Current action and preconditions to check: trajectory_clear

Your task: For each precondition in the list above, predict whether it will hold at this action.

Consider the current scene as observed from the mobile robot's camera, and analyze the predicted future states of all dynamic agents (e.g., people, animals, vehicles, or any moving entities) within the NEXT SECOND.

IMPORTANT: Only answer "very likely" if you are absolutely certain—based on strong, clear evidence—that a dynamic agent will violate the precondition in the predicted future state. Do NOT answer "very likely" for unlikely, ambiguous, or low-probability risks.

Ask yourself for each precondition: Is there a high probability, with clear and convincing evidence, that the predicted future states of any dynamic agent will interfere with the predicted future state of the currently executing action within the NEXT SECOND, causing that precondition to fail?

Assess the risk level based on these predictions. Use "likely" or "very likely" if motions create a clear risk of interference.

Use "neutral" or "improbable" if agents are nearby but their predicted paths are clearly diverging or non-conflicting.

Failure Risk Categories: "very improbable", "improbable", "neutral", "likely", "very likely"

Answer Format: Output ONLY the probability_of_failure value from these categories: "very improbable", "improbable", "neutral", "likely", "very likely"

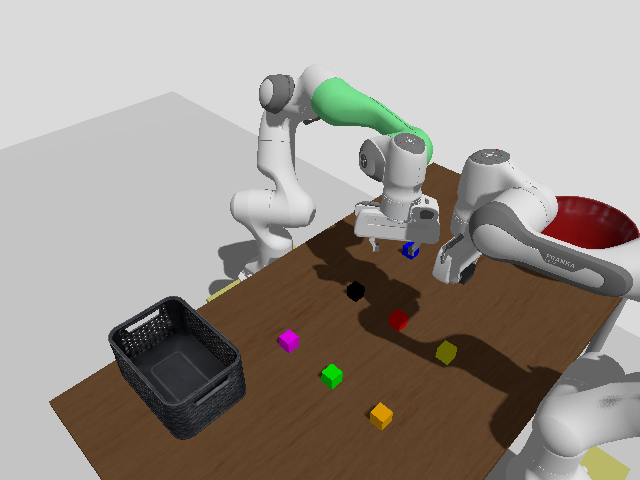

Answer: neutral